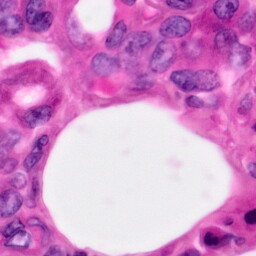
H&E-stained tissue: Pancreatic